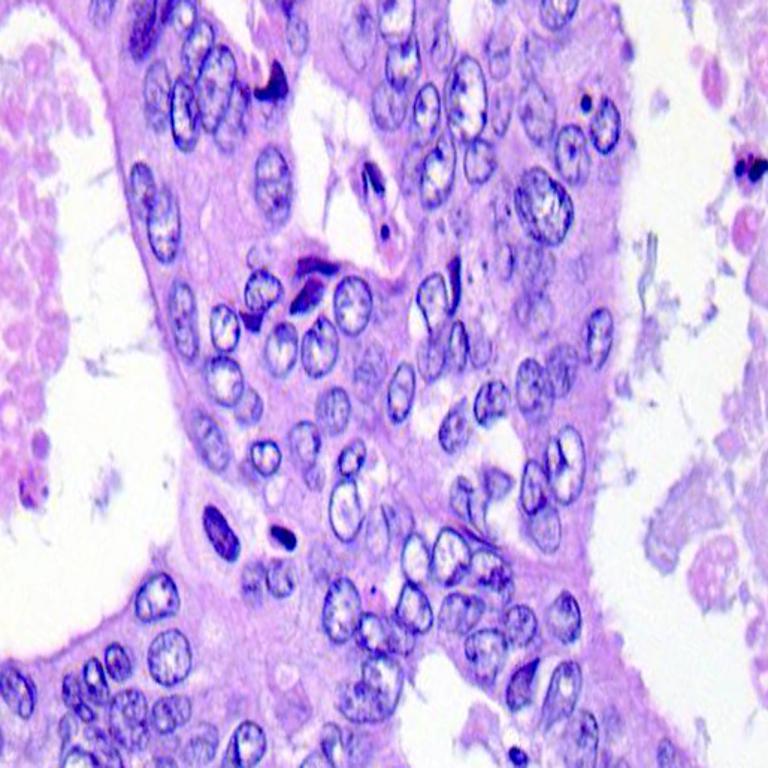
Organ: colon
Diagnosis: adenocarcinomas